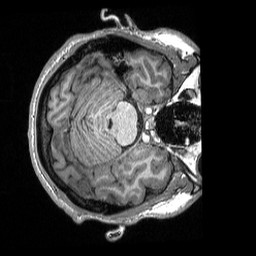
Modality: T1w
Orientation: axial
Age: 21
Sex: male
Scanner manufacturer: siemens
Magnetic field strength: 3 T
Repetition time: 2.3 s
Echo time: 0.00298 s